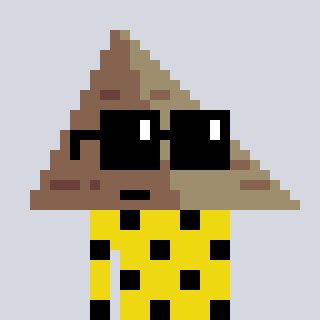
a pixel art character with square black sunglasses, a pyramid-shaped head and a yellow-colored body on a cool background